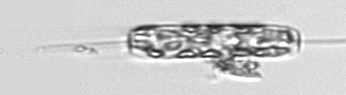
Label: Ditylum_brightwellii